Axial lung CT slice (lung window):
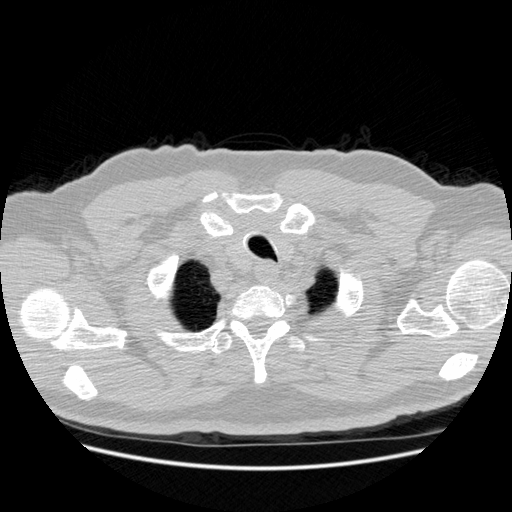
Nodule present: no